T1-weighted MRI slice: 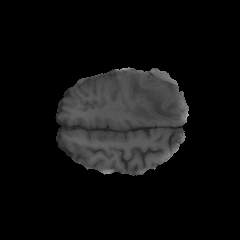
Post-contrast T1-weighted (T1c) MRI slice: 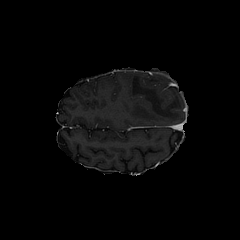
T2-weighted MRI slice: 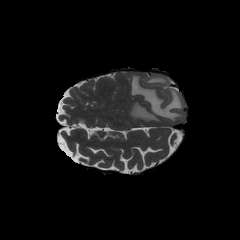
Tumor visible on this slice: yes